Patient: sex M, age 72
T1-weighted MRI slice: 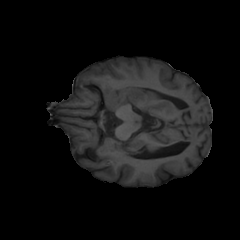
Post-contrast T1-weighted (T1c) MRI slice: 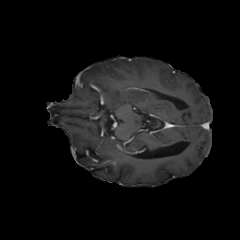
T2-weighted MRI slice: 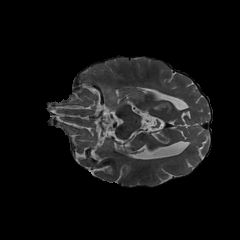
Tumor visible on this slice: yes
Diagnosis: Glioblastoma, IDH-wildtype
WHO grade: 4